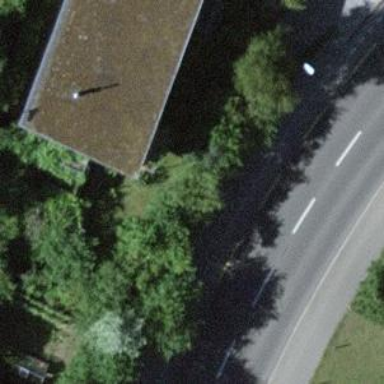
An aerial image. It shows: Cycleway.